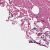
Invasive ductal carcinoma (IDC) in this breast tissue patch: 0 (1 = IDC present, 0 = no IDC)